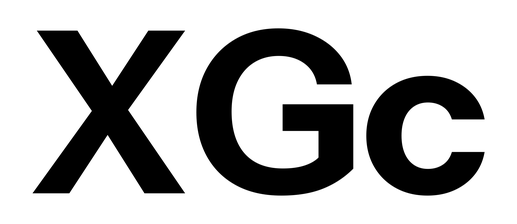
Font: InstrumentSans_Bold